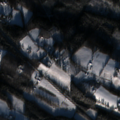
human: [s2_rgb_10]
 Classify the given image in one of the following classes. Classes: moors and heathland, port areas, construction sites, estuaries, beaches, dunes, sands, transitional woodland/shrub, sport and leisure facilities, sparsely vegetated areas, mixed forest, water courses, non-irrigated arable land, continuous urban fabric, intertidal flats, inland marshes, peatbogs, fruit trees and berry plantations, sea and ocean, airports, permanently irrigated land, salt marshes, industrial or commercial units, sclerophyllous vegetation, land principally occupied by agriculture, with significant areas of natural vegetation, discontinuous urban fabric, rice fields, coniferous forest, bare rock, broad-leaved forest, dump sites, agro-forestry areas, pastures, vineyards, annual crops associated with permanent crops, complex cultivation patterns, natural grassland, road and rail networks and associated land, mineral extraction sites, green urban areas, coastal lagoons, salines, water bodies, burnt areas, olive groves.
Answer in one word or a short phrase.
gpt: land principally occupied by agriculture, with significant areas of natural vegetation, coniferous forest, mixed forest